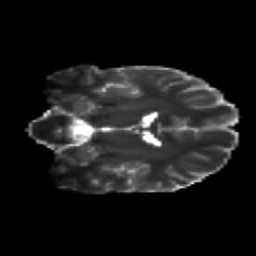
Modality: T2w
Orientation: coronal
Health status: healthy
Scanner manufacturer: siemens
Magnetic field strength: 3 T
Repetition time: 12 s
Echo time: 0.092 s